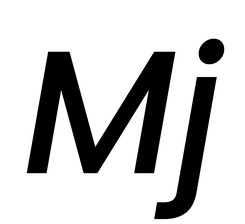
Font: Poppins-MediumItalic